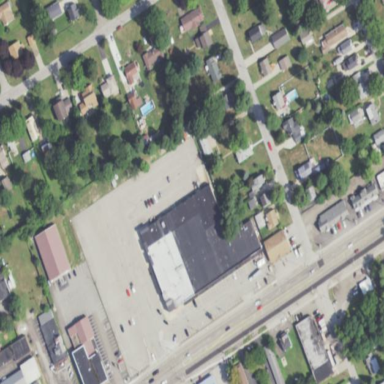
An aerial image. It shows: Flat roof retail building.